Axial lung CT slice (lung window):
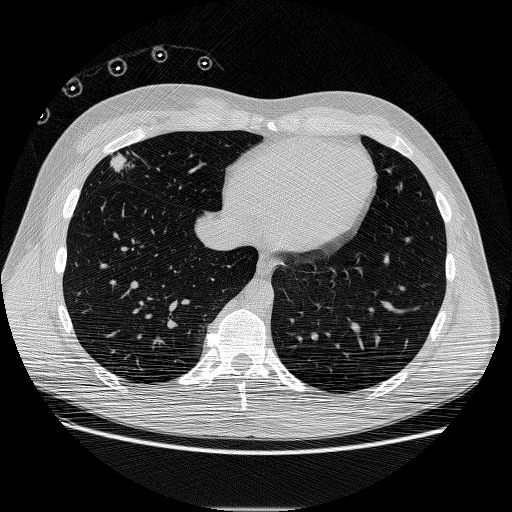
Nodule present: yes
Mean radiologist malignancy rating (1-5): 4.75